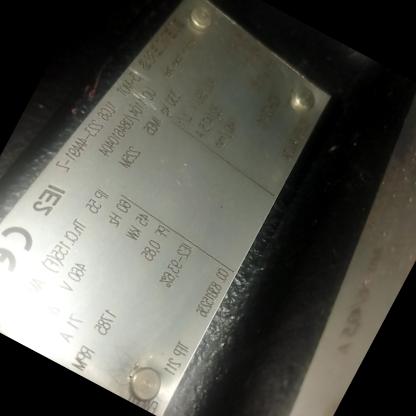
Klasa: tabliczka-znamionowa